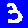
Digit: 3